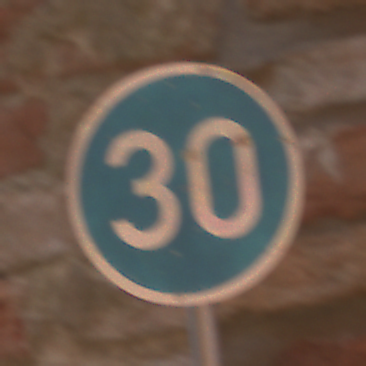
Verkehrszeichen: VorgeschriebeneMindestgeschwindigkeit
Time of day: MorningAfternoon
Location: Outdoor (Urban)
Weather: Clear
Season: NotSpecified
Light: Natural